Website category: sports
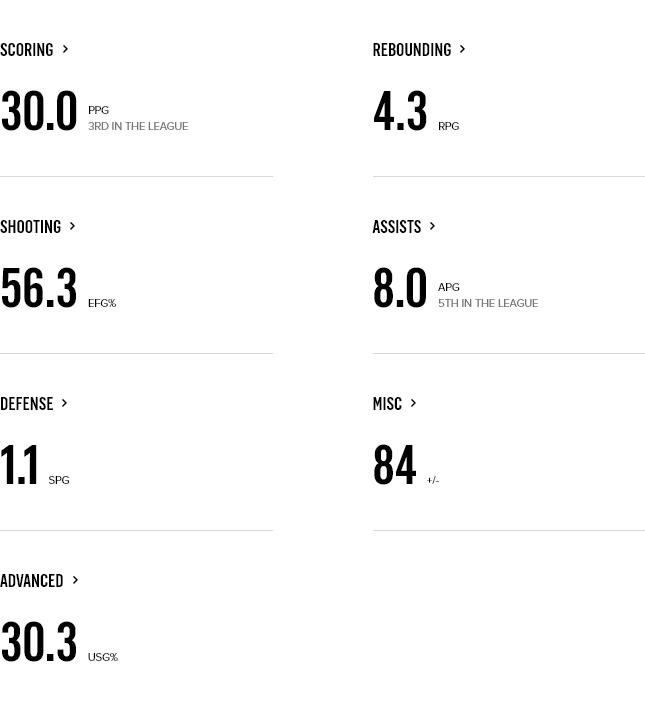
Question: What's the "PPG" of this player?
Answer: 30.0

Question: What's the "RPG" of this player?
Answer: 4.3

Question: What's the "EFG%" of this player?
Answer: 56.3

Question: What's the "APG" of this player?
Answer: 8.0

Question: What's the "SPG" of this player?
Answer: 1.1

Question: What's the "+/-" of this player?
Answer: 84

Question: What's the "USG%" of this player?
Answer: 30.3

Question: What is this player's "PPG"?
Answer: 30.0

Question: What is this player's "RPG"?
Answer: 4.3

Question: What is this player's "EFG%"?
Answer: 56.3

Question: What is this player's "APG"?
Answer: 8.0

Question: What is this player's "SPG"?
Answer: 1.1

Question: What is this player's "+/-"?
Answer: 84

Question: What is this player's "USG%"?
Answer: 30.3

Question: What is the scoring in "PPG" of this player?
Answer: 30.0

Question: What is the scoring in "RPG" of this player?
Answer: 4.3

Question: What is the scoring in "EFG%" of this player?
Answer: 56.3

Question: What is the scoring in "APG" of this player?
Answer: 8.0

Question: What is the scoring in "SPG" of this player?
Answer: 1.1

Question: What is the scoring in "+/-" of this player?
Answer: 84

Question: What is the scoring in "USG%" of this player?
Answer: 30.3

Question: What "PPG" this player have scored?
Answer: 30.0

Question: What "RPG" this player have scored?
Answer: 4.3

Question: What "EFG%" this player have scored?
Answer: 56.3

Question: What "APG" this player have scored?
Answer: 8.0

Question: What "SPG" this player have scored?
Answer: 1.1

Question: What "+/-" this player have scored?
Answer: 84

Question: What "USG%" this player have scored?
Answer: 30.3

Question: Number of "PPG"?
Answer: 30.0

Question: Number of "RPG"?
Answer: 4.3

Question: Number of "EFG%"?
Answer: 56.3

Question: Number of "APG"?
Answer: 8.0

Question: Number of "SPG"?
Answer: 1.1

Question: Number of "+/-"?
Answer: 84

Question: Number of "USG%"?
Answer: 30.3

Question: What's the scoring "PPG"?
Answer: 30.0

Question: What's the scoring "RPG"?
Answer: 4.3

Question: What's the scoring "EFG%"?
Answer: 56.3

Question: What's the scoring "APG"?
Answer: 8.0

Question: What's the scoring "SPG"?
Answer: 1.1

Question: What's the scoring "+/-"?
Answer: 84

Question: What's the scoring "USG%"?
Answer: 30.3